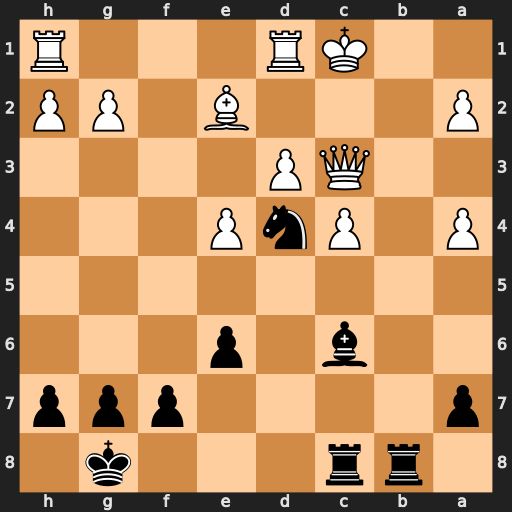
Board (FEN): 1rr3k1/p4ppp/2b1p3/8/P1PnP3/2QP4/P3B1PP/2KR3R
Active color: b
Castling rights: -
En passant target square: -
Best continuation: Nxe2+ Kd2 Nxc3